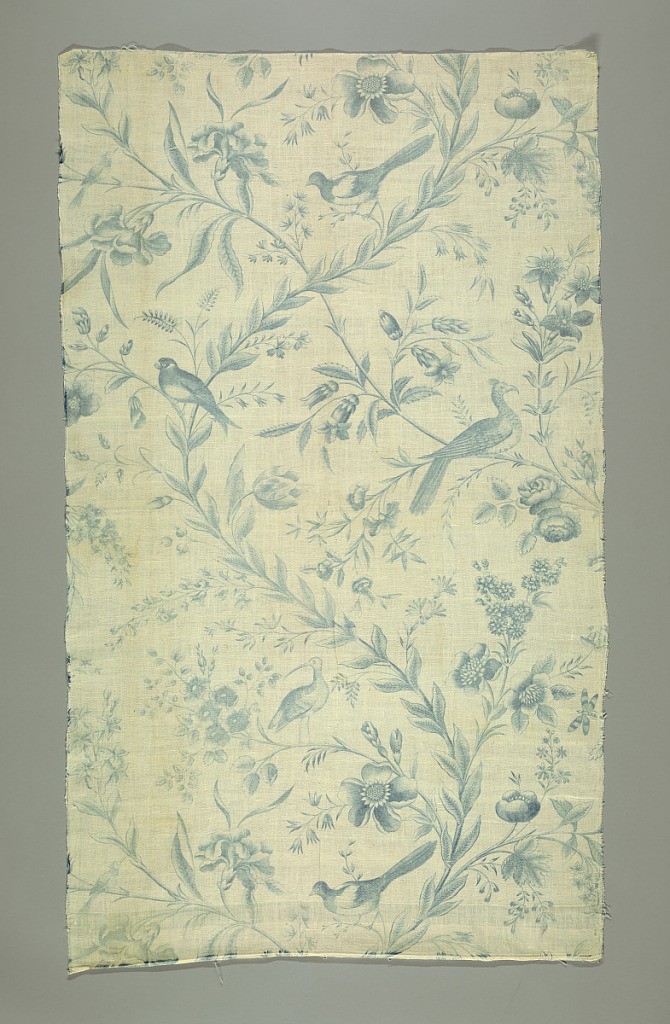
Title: Textile
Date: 1790–1800
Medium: cotton Technique: printed by engraved plate on plain weave
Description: Design of birds on curving stems. IIn blue on white.